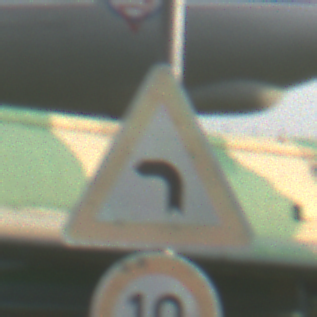
Verkehrszeichen: KurveLinks
Zusatzzeichen unten: Geschwindigkeit10
Umgebung: Outdoor, Special
Tageszeit: SunriseSunset
Wetter: Clear
Licht: Natural
Jahreszeit: NotSpecified
Kontrast: MediumContrast